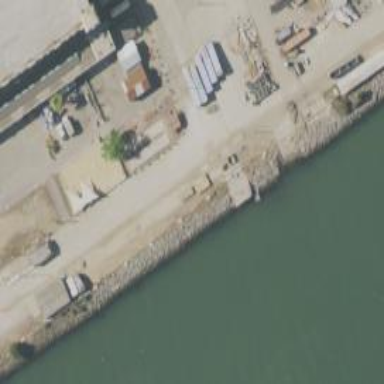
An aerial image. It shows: Slipway on leisure land.